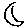
Label: moon